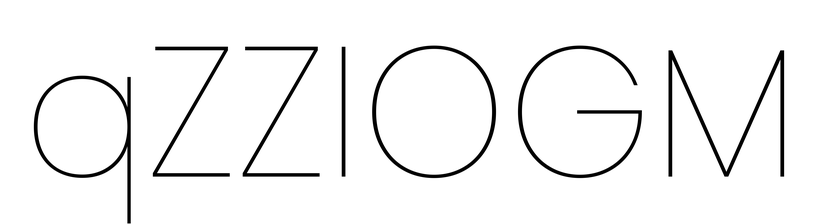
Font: Poppins-Thin